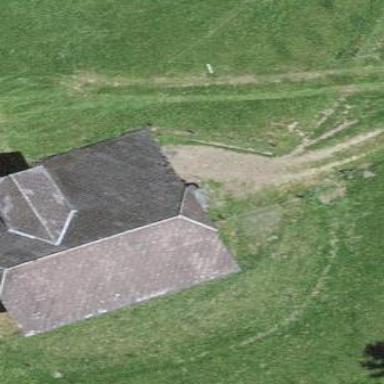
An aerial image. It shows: Rural barn.